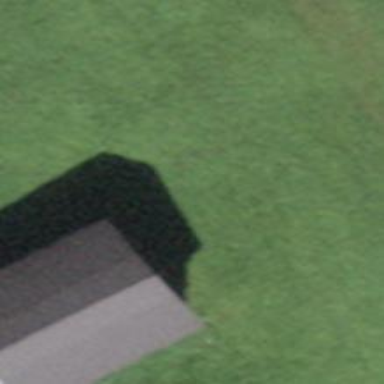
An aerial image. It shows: Barn.